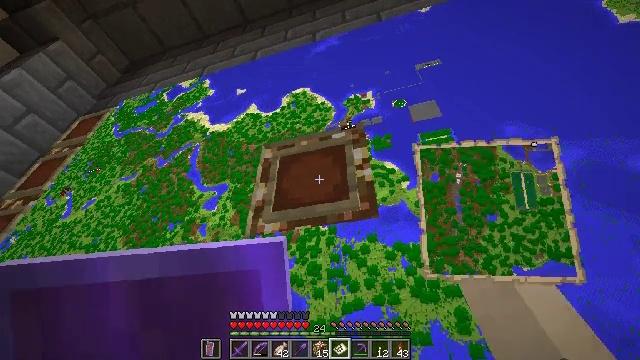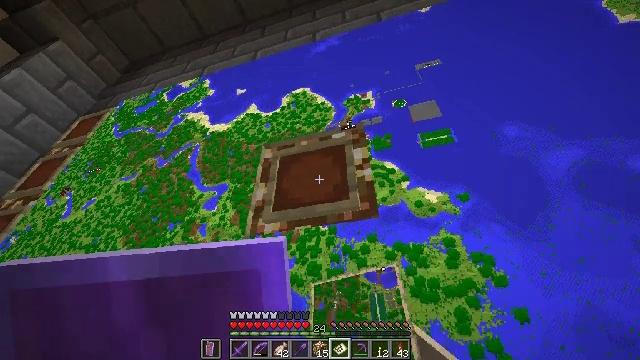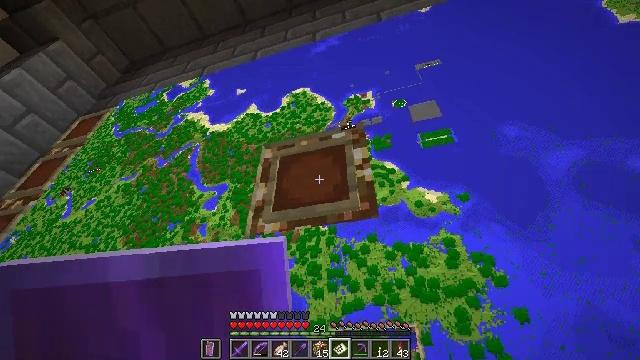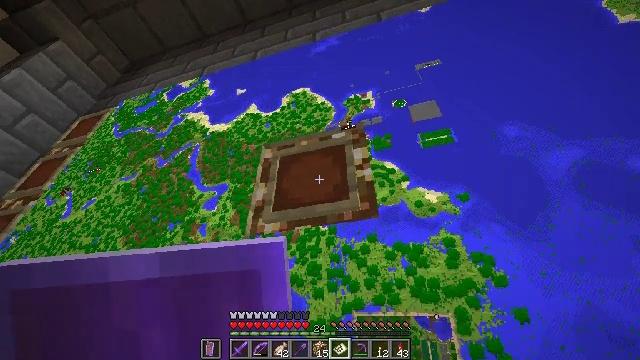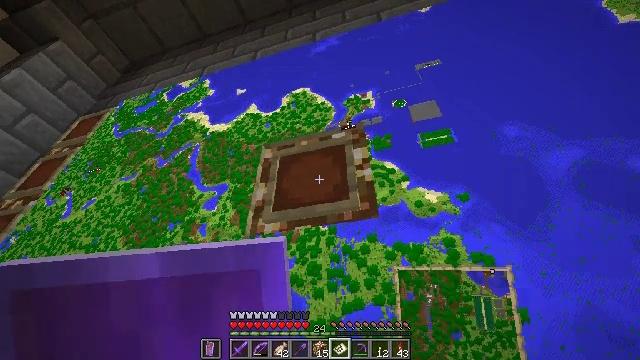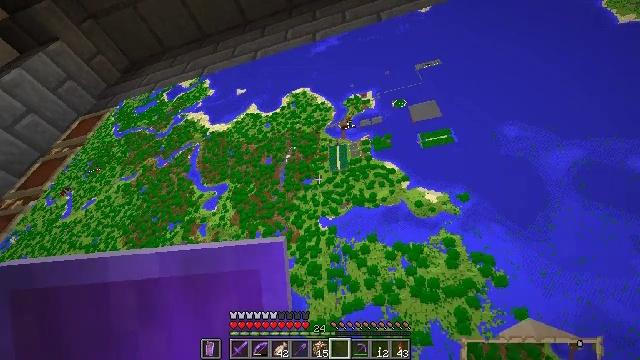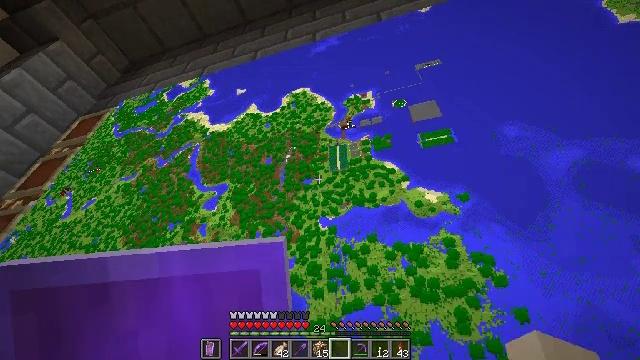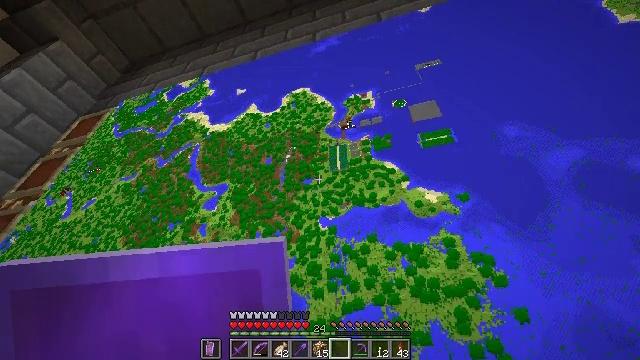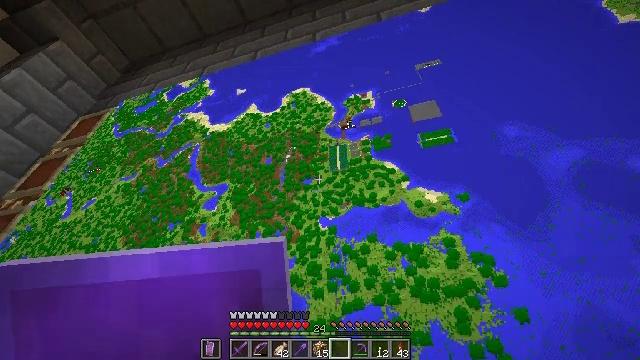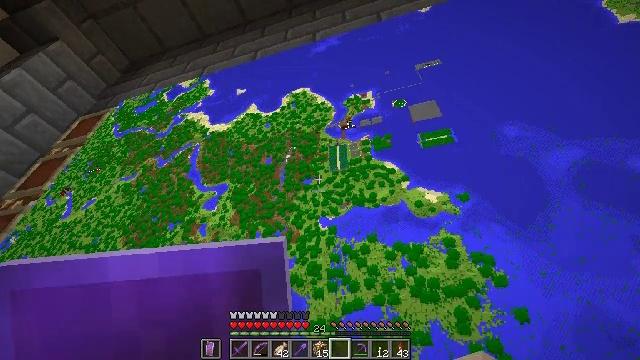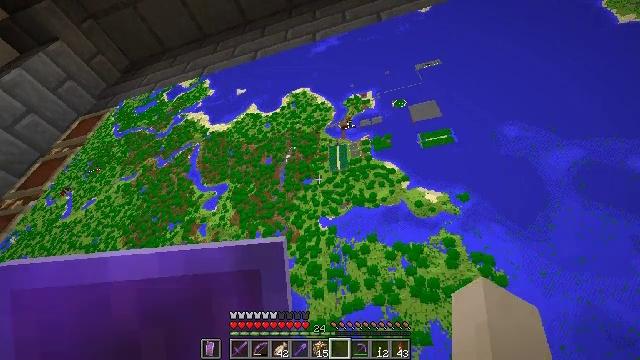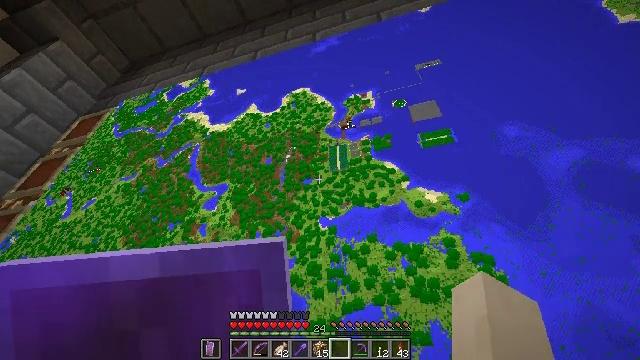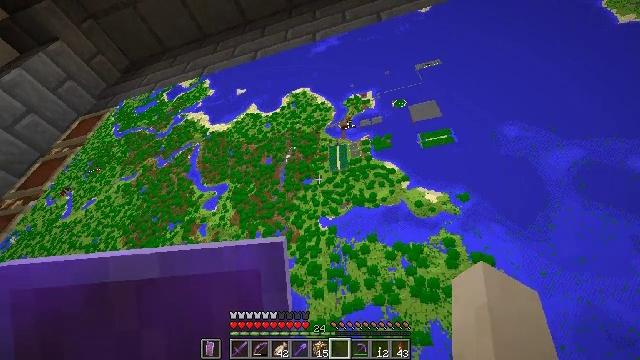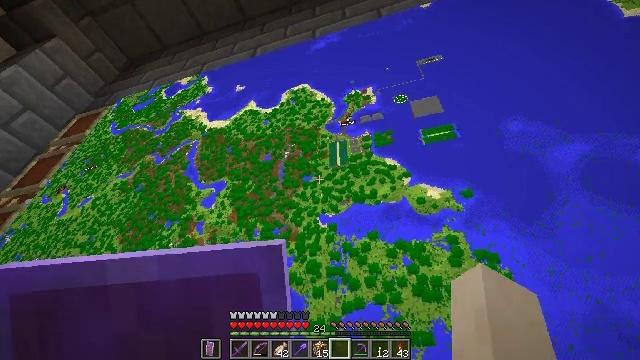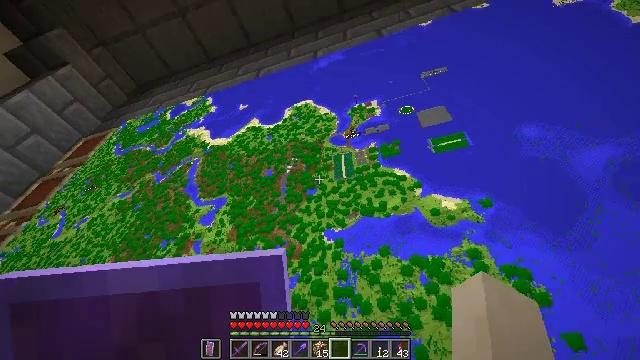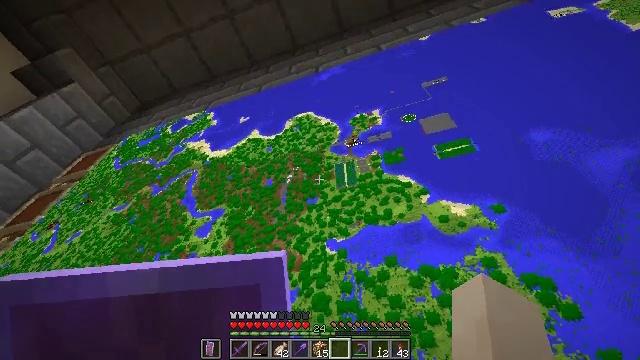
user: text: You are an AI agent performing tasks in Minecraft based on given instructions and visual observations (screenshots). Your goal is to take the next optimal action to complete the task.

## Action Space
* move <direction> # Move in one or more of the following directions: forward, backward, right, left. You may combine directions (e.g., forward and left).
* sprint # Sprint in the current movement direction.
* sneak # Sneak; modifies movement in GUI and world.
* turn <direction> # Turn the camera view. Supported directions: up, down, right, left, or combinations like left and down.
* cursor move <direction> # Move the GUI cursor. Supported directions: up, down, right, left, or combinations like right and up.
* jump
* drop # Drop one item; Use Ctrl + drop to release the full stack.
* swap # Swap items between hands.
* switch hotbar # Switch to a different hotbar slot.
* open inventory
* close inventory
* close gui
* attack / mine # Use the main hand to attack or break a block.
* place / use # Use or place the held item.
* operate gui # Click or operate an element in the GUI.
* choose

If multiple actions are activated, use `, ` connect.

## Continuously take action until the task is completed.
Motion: motion action
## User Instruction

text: Craft smooth stone in the furnace.
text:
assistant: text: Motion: use / place
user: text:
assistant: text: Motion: no_op
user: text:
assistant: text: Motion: no_op
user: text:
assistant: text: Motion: no_op
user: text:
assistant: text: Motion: no_op
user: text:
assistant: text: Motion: no_op
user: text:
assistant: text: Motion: no_op
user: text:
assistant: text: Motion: no_op
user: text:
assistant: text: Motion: no_op
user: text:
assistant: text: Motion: no_op
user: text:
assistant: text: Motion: no_op
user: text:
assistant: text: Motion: no_op
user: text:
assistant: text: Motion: move forward
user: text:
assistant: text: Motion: move forward, turn left and up
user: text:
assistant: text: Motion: turn up
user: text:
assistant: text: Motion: turn up
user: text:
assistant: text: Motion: no_op
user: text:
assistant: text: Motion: no_op
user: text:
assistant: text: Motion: turn right and up
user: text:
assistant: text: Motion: turn right
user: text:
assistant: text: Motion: turn right and up
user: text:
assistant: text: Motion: turn right and up
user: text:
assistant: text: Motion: no_op
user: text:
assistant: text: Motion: turn right and up
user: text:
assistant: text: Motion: no_op
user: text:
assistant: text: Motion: no_op
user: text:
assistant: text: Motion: no_op
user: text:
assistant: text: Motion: no_op
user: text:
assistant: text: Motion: no_op
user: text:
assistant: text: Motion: attack / mine